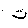
Label: smiley face